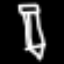
Label: pencil